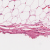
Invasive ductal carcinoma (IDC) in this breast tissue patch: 0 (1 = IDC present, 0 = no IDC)